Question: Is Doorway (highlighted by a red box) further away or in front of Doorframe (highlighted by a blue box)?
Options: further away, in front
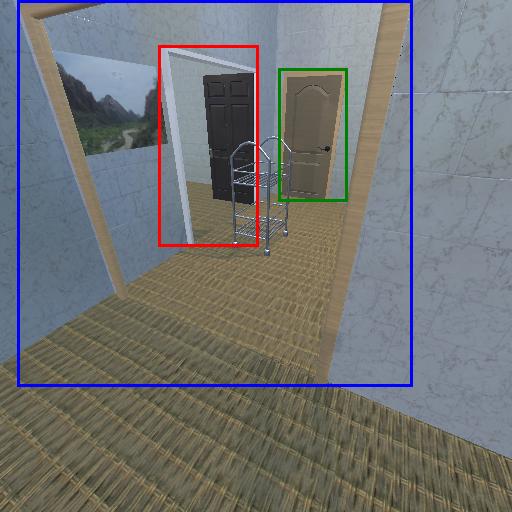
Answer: further away